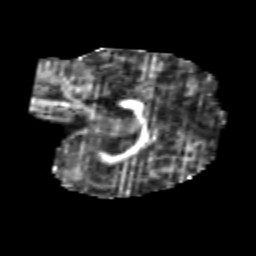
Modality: FA
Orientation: sagittal
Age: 6
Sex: female
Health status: healthy